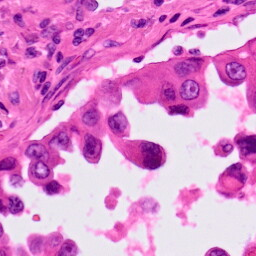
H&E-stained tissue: Lung